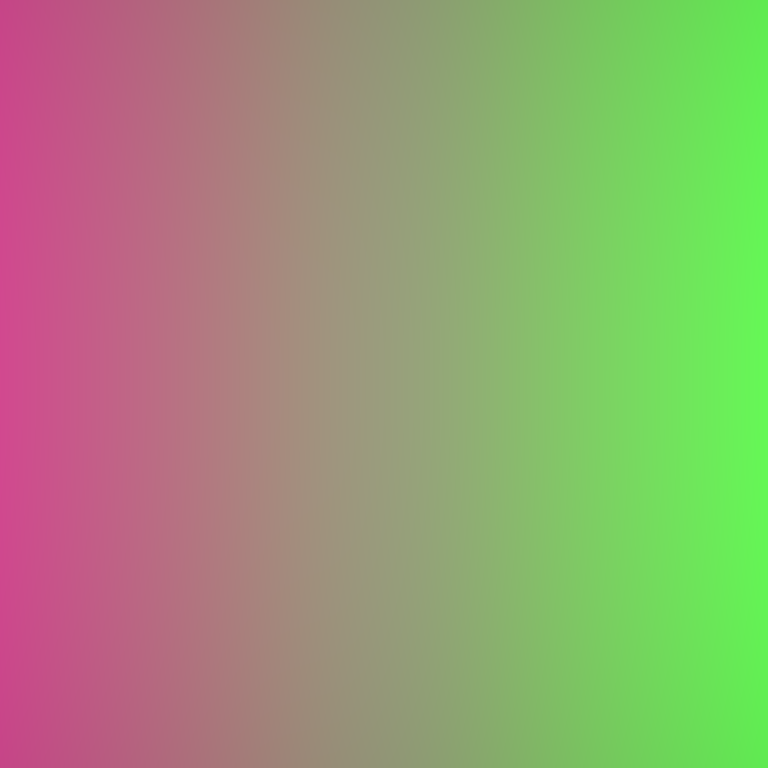
Abstract light effect, smooth gradient from magenta to green, calm atmosphere, soft blend, no room, no furniture, no objects.